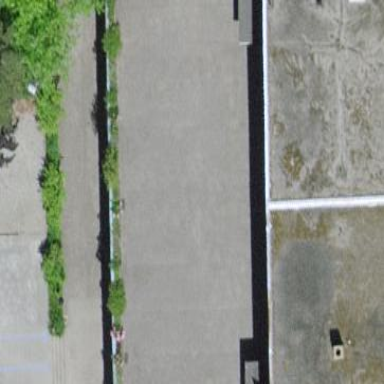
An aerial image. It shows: School building.